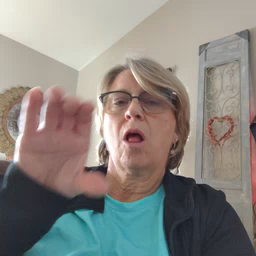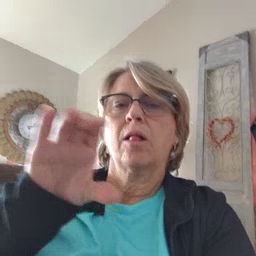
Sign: chocolate